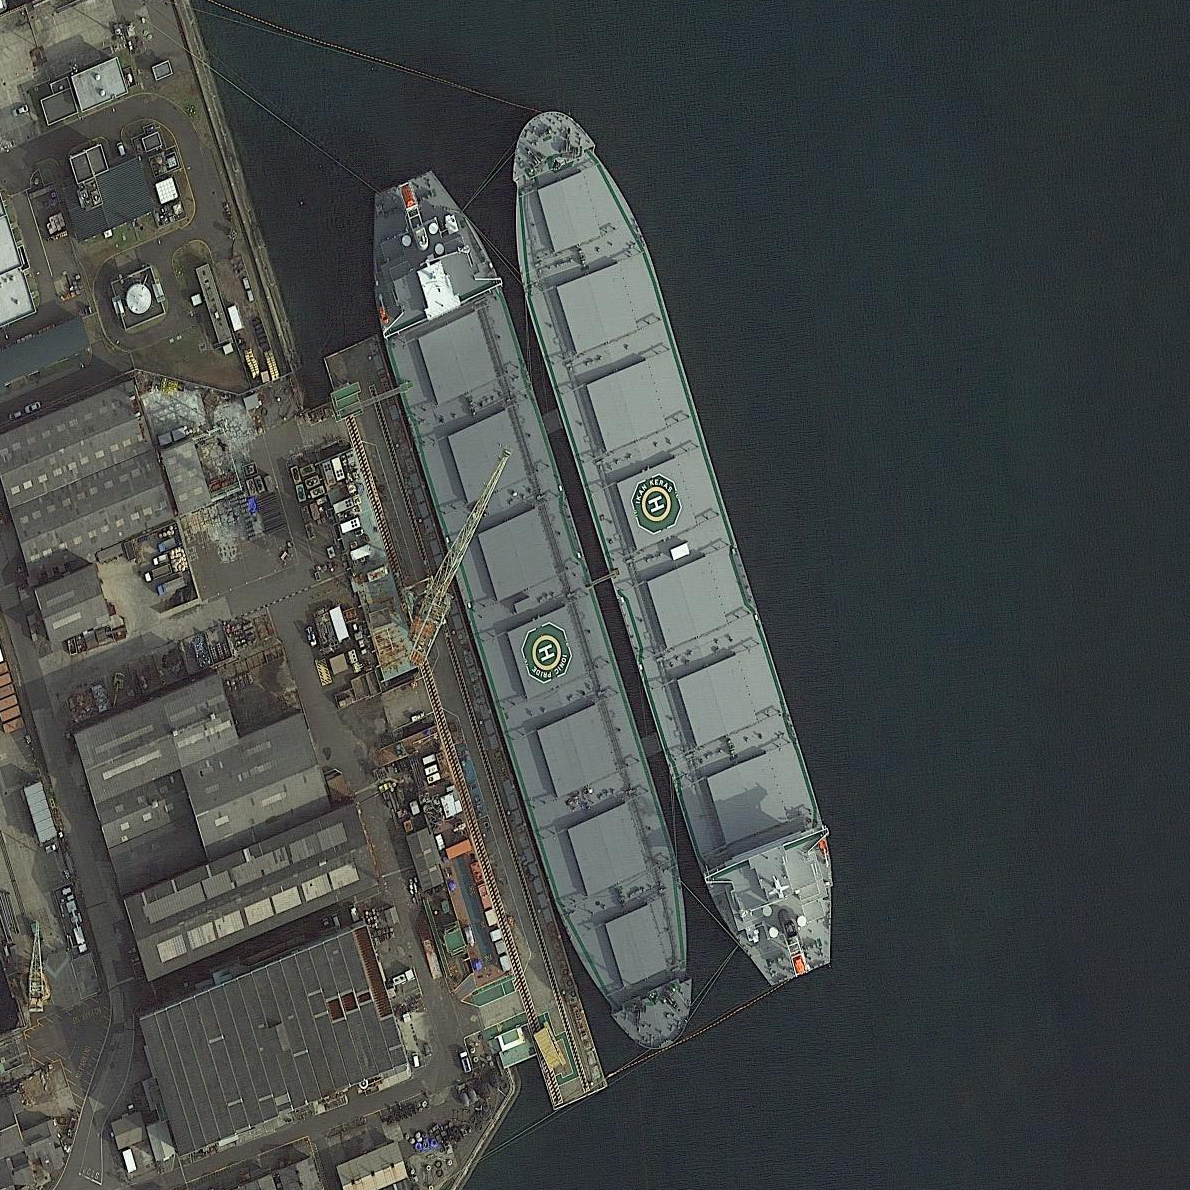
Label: Cargo_ship